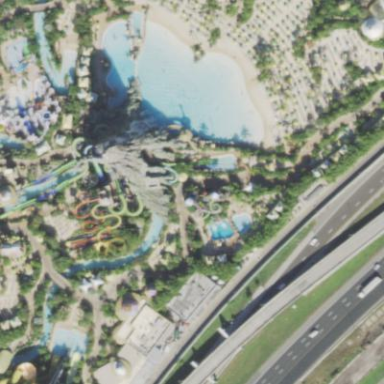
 that also qualifies as theme park for tourists."